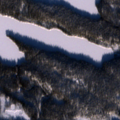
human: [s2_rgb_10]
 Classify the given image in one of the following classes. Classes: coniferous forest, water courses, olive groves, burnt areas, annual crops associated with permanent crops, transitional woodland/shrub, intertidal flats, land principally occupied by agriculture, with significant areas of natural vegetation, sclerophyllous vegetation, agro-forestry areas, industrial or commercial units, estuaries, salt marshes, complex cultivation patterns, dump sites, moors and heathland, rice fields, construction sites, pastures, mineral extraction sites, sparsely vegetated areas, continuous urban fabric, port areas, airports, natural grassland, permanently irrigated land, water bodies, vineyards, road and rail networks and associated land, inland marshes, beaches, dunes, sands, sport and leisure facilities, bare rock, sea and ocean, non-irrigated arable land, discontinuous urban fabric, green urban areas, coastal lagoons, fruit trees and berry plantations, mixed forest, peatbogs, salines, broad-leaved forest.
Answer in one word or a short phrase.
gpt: coniferous forest, water bodies